Aerial crown-view tile of a tropical tree (Barro Colorado Island, Panama), acquired 20240716:
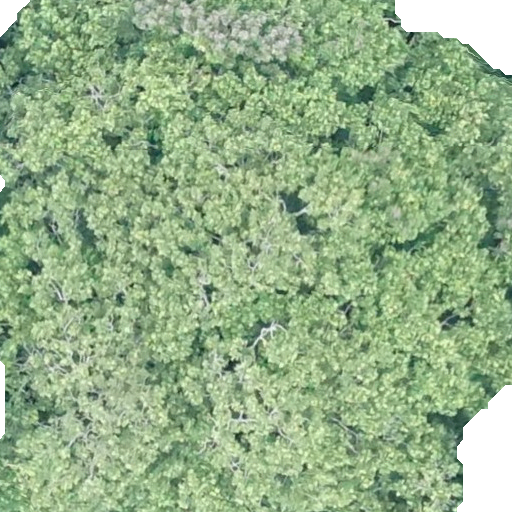
Species: Dipteryx oleifera
GBIF accepted scientific name: Dipteryx oleifera
Crown area: 512.272 m²